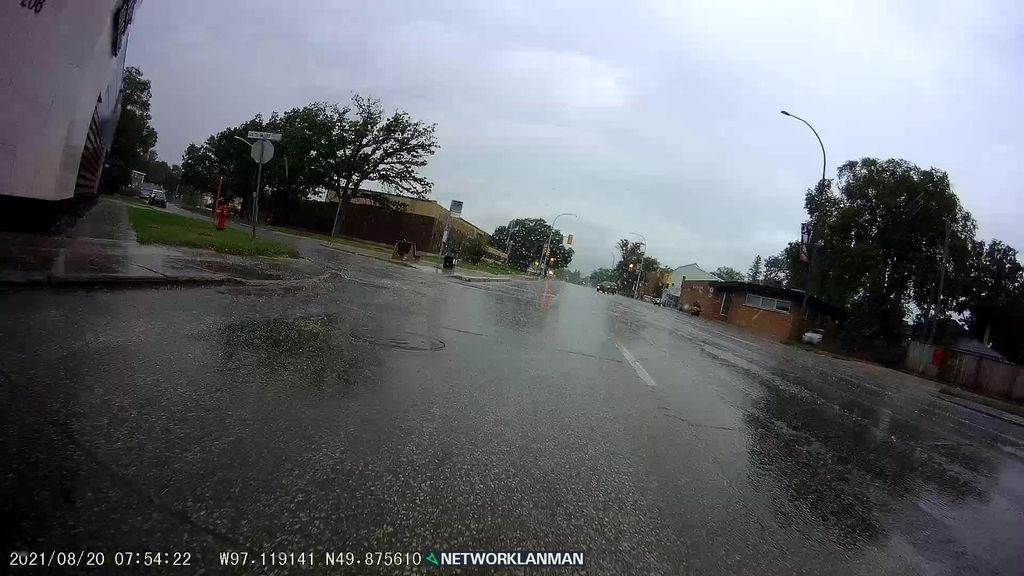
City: winnipeg